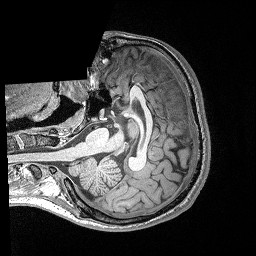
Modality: T1w
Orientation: axial
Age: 23
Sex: male
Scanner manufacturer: siemens
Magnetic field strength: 3 T
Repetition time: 2.4 s
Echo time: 0.03 s